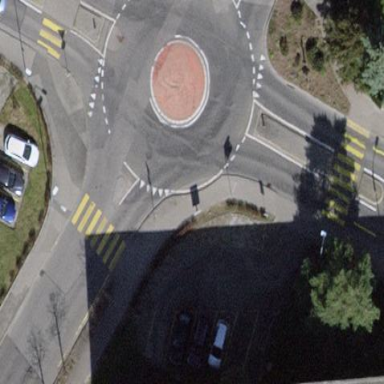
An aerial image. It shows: Tertiary road leading to roundabout.